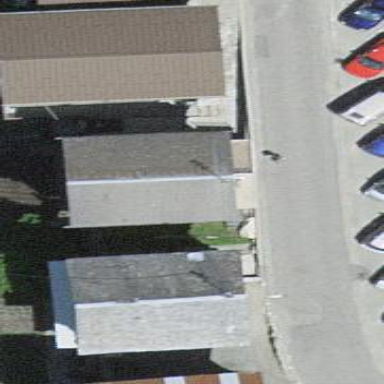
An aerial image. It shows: Simple house.